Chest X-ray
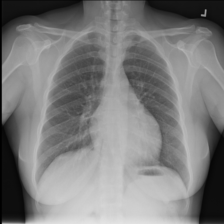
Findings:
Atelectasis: negative
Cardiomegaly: negative
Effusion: negative
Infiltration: negative
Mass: negative
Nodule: negative
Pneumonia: negative
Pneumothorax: negative
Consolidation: negative
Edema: negative
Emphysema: negative
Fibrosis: negative
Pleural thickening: negative
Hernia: negative